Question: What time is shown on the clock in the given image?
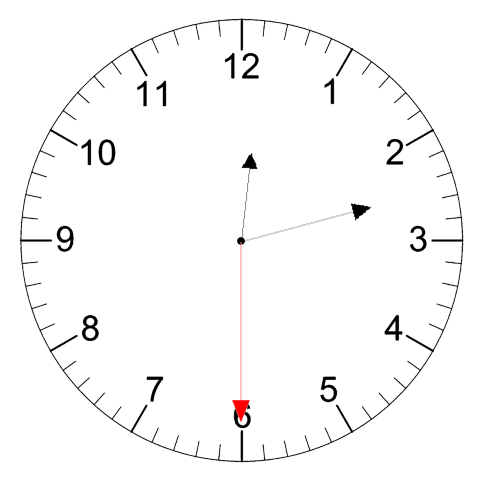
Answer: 12:12:30